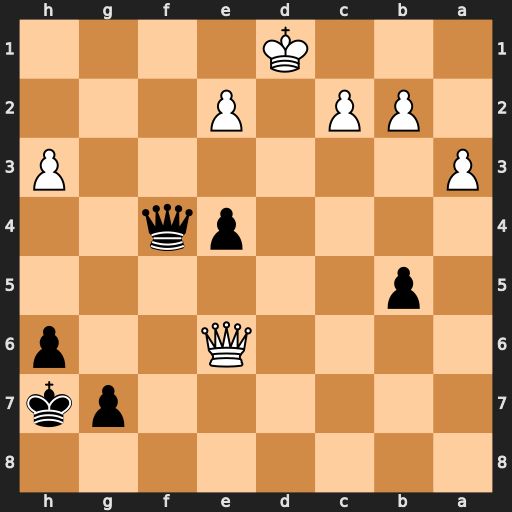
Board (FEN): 8/6pk/4Q2p/1p6/4pq2/P6P/1PP1P3/3K4
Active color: b
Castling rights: -
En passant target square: -
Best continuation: e3 c3 Qf1+ Kc2 Qxe2+